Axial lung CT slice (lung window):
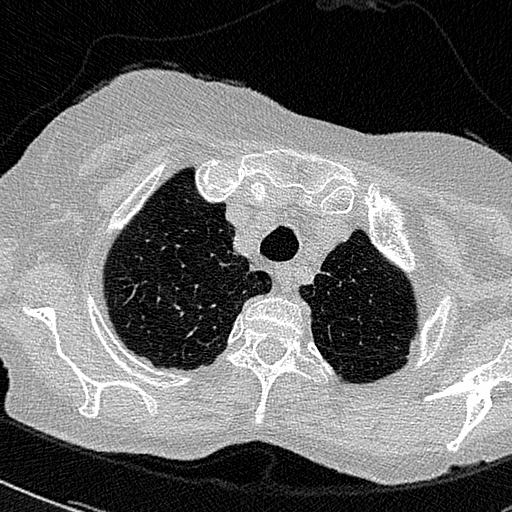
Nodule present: no